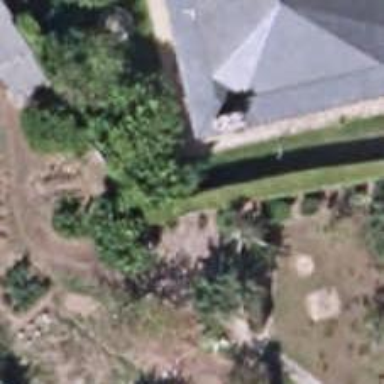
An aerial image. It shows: Fence.